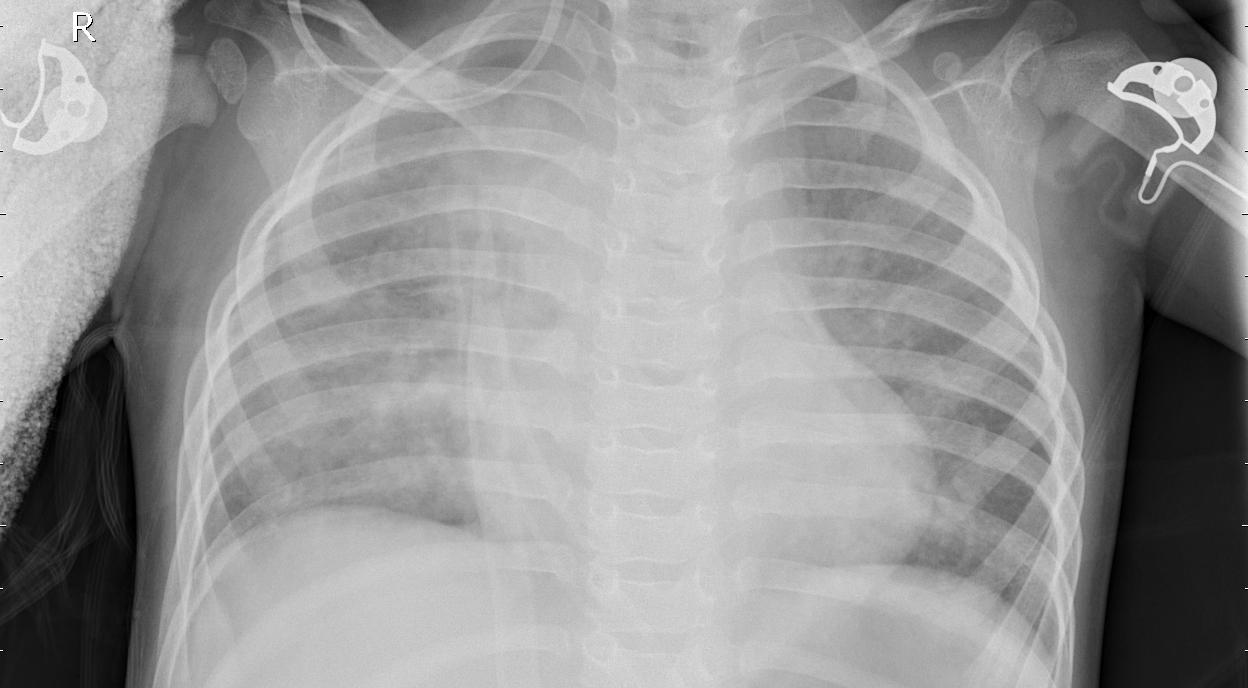
Diagnosis: PNEUMONIA